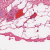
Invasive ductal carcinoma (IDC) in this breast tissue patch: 0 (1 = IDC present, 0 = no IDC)